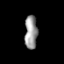
Tissue: prostate
Cell type: T cells
Senescence score: 0.6862
Nuclear area (px): 410
Mean DAPI intensity: 153.473